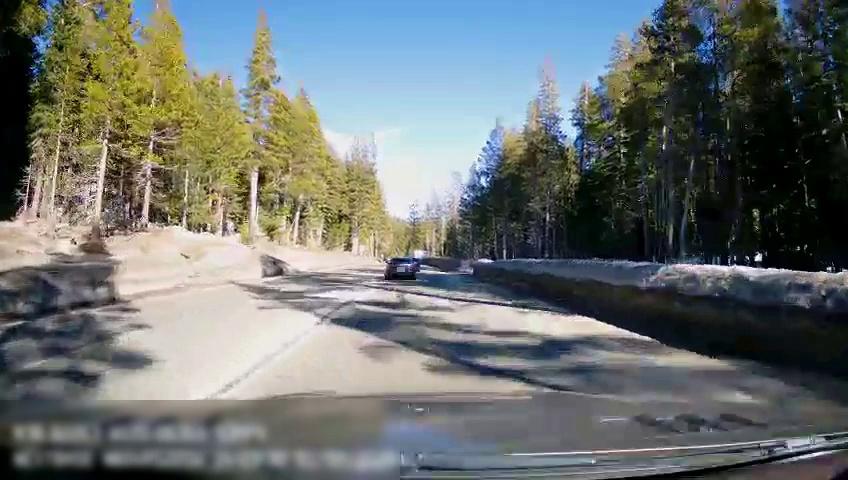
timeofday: Day
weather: Sunny
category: Drivable Space
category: Vehicles | Car
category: Vehicles | Car